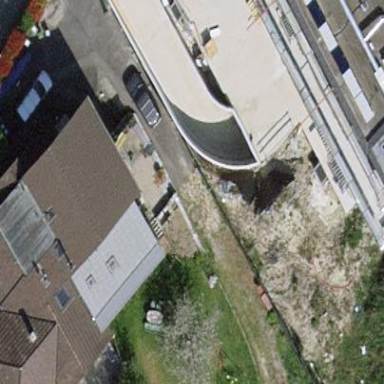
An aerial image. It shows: Garden surrounded by fence.